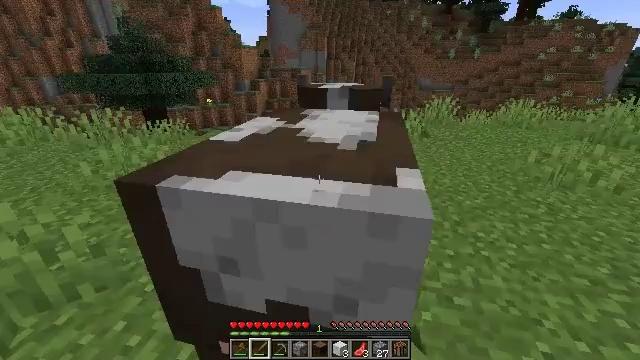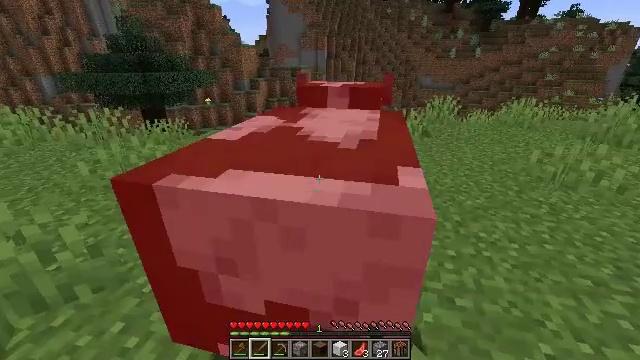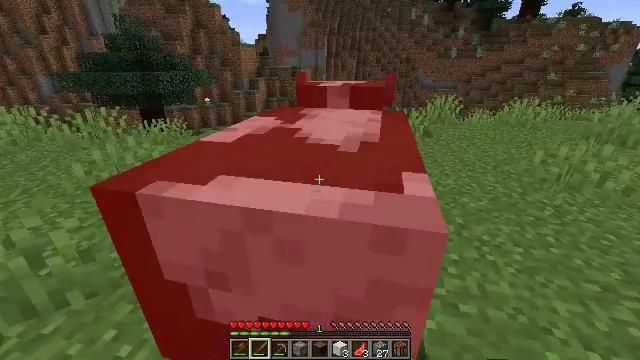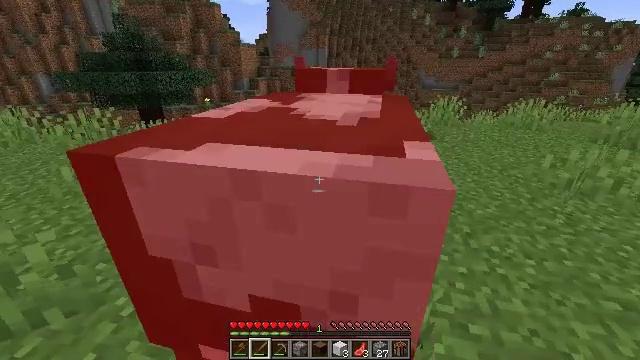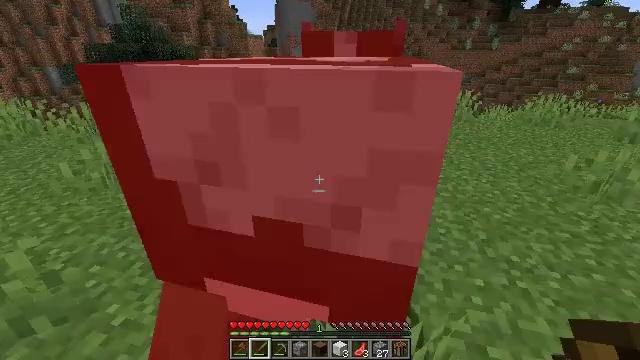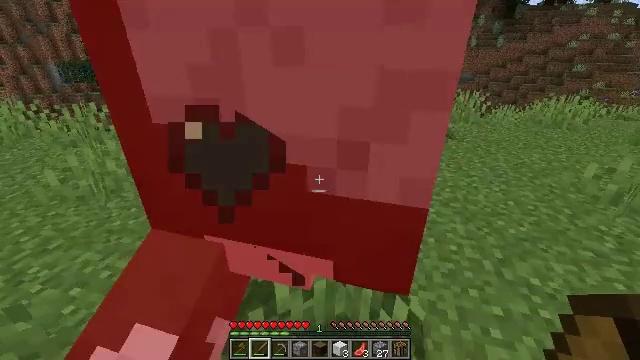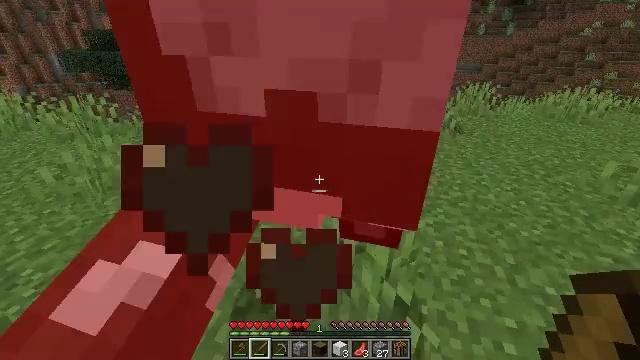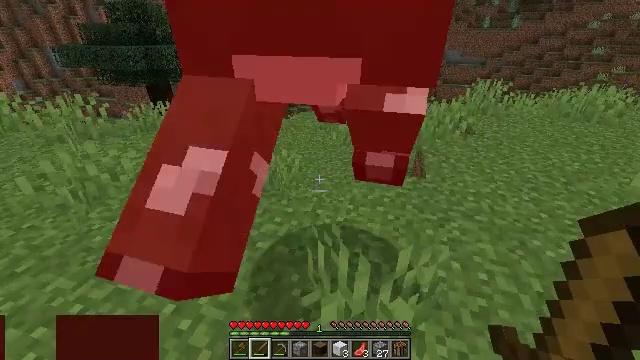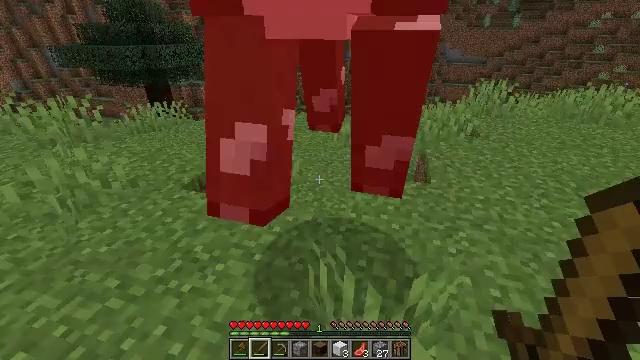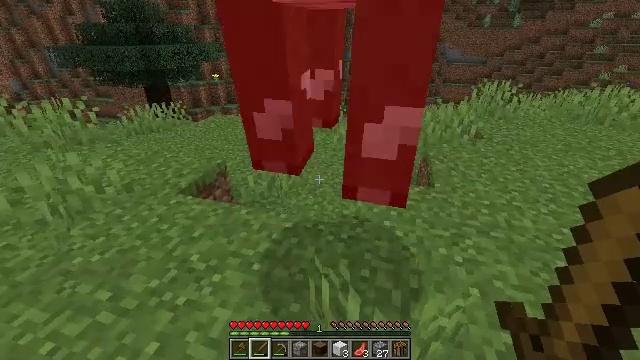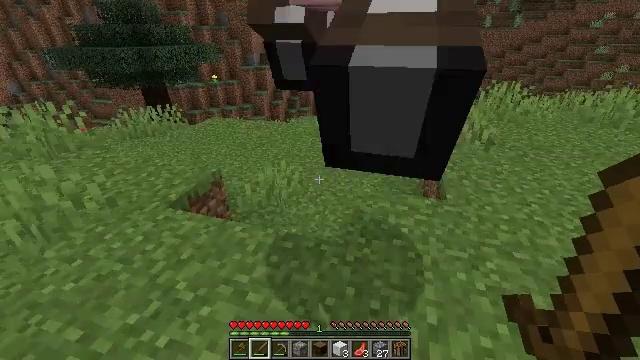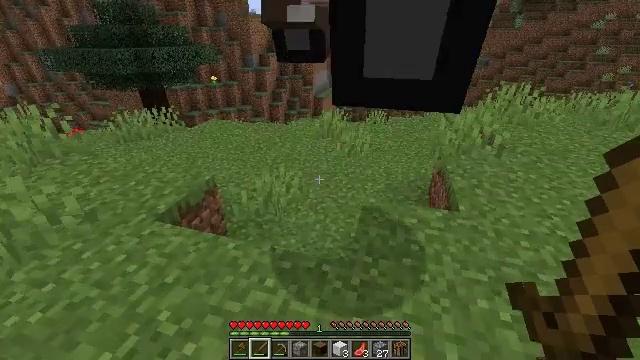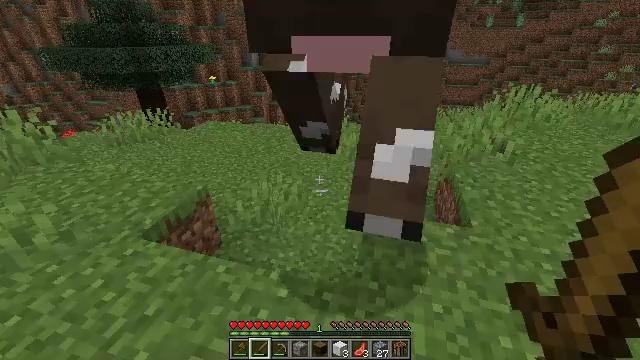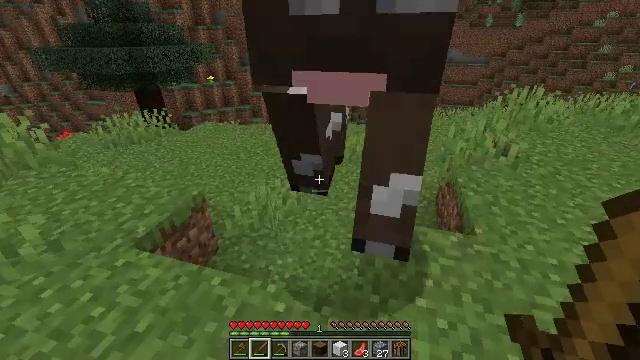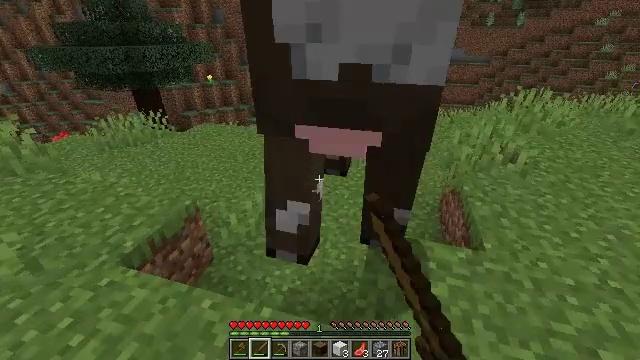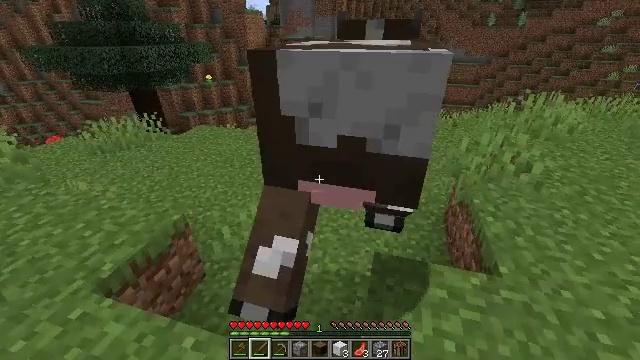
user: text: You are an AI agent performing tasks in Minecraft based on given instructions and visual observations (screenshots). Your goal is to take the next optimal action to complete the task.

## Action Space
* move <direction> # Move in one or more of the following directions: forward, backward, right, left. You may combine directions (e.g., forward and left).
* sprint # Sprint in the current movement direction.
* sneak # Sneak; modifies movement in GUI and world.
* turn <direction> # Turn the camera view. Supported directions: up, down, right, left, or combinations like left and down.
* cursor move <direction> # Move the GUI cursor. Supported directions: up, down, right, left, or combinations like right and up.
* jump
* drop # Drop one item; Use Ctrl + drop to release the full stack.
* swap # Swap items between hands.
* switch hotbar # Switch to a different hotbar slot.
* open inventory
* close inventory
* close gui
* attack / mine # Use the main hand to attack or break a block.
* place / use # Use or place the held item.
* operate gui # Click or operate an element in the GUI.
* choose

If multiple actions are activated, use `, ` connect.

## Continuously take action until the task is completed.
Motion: motion action
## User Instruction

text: Kill mobs.
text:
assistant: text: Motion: no_op
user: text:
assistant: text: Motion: move forward
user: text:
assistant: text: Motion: move forward
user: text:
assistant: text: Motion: move forward, turn left and down
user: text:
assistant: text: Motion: move forward
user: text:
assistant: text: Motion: move forward, turn down
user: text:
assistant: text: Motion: move forward, turn down
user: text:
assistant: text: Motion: move forward
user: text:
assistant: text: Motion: move forward
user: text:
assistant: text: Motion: move forward
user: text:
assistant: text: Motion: move forward
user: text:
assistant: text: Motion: move forward
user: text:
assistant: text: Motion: move forward, attack / mine
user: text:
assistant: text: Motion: move forward, attack / mine
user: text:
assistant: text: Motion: attack / mine
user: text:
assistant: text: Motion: no_op
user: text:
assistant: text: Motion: turn right and up
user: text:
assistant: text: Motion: no_op